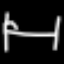
Label: bed